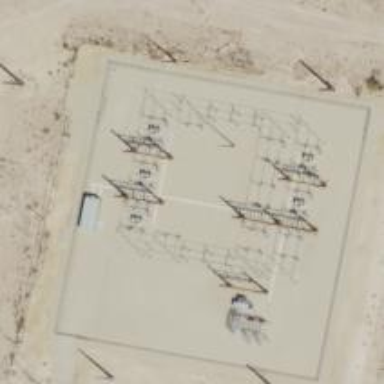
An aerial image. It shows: Switch for power supply.